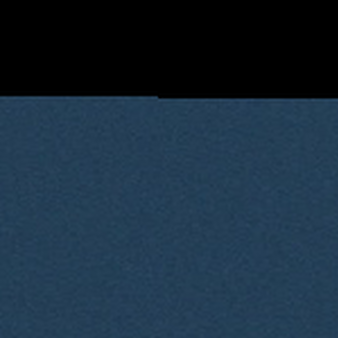
Label: other